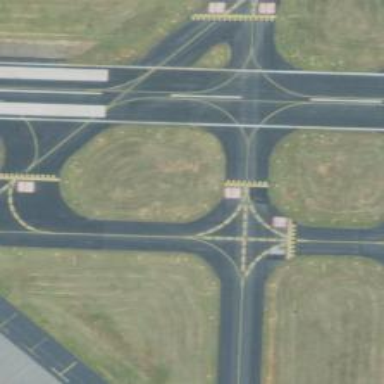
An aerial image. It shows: Asphalt taxiway at the airport.